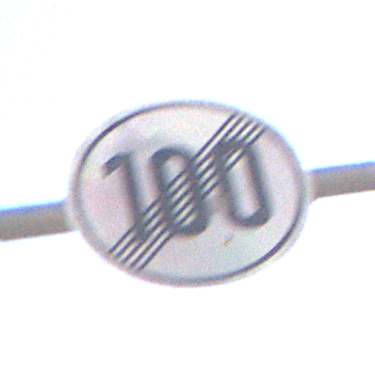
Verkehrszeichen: EndeGeschwindigkeit100
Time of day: SunriseSunset
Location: Outdoor (Nature)
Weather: Clear
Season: NotSpecified
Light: Natural